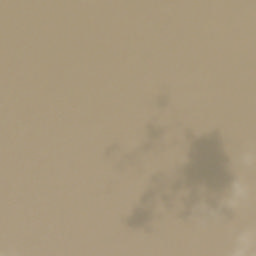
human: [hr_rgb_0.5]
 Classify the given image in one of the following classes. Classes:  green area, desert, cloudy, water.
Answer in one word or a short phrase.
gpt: cloudy